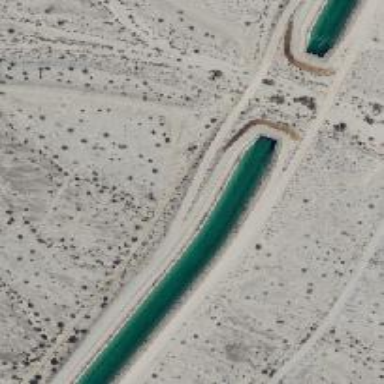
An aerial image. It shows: Water canal.